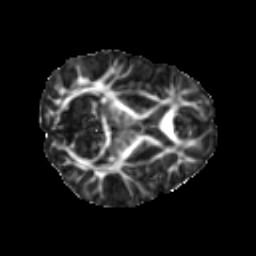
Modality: FA
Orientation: axial
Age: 9
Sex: male
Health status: ill
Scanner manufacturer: ge
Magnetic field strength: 3 T
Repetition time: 6.752 s
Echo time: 0.079 s